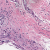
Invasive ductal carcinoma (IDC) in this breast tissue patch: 0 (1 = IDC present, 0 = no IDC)